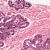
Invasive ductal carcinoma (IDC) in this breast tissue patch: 0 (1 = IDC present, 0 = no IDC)